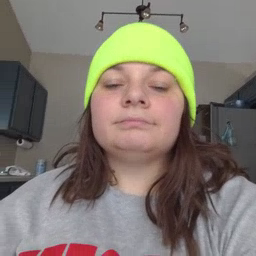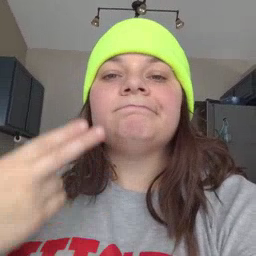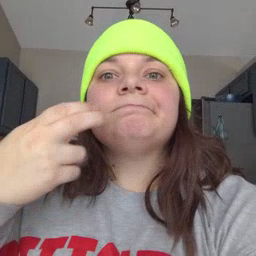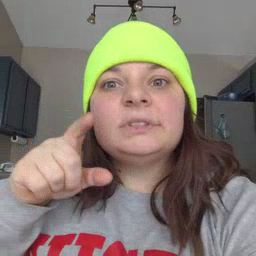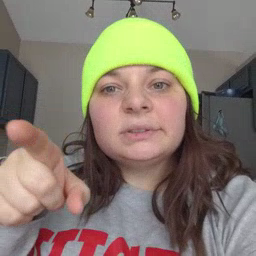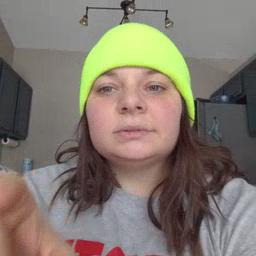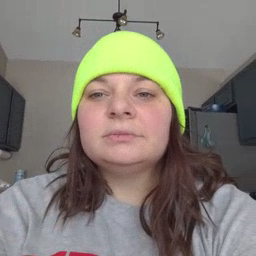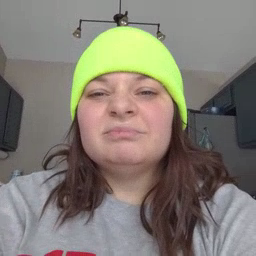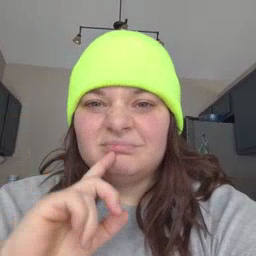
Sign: hesheit